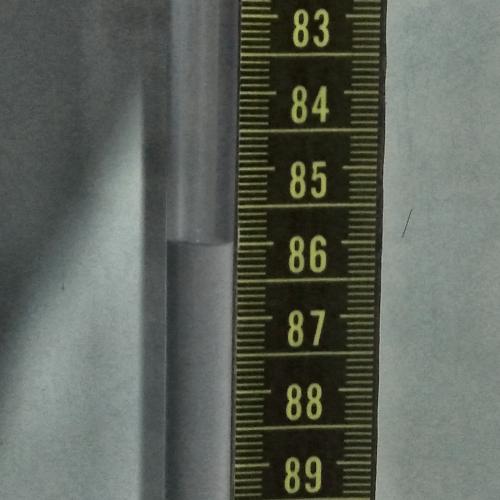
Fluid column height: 86.0 cm